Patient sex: M
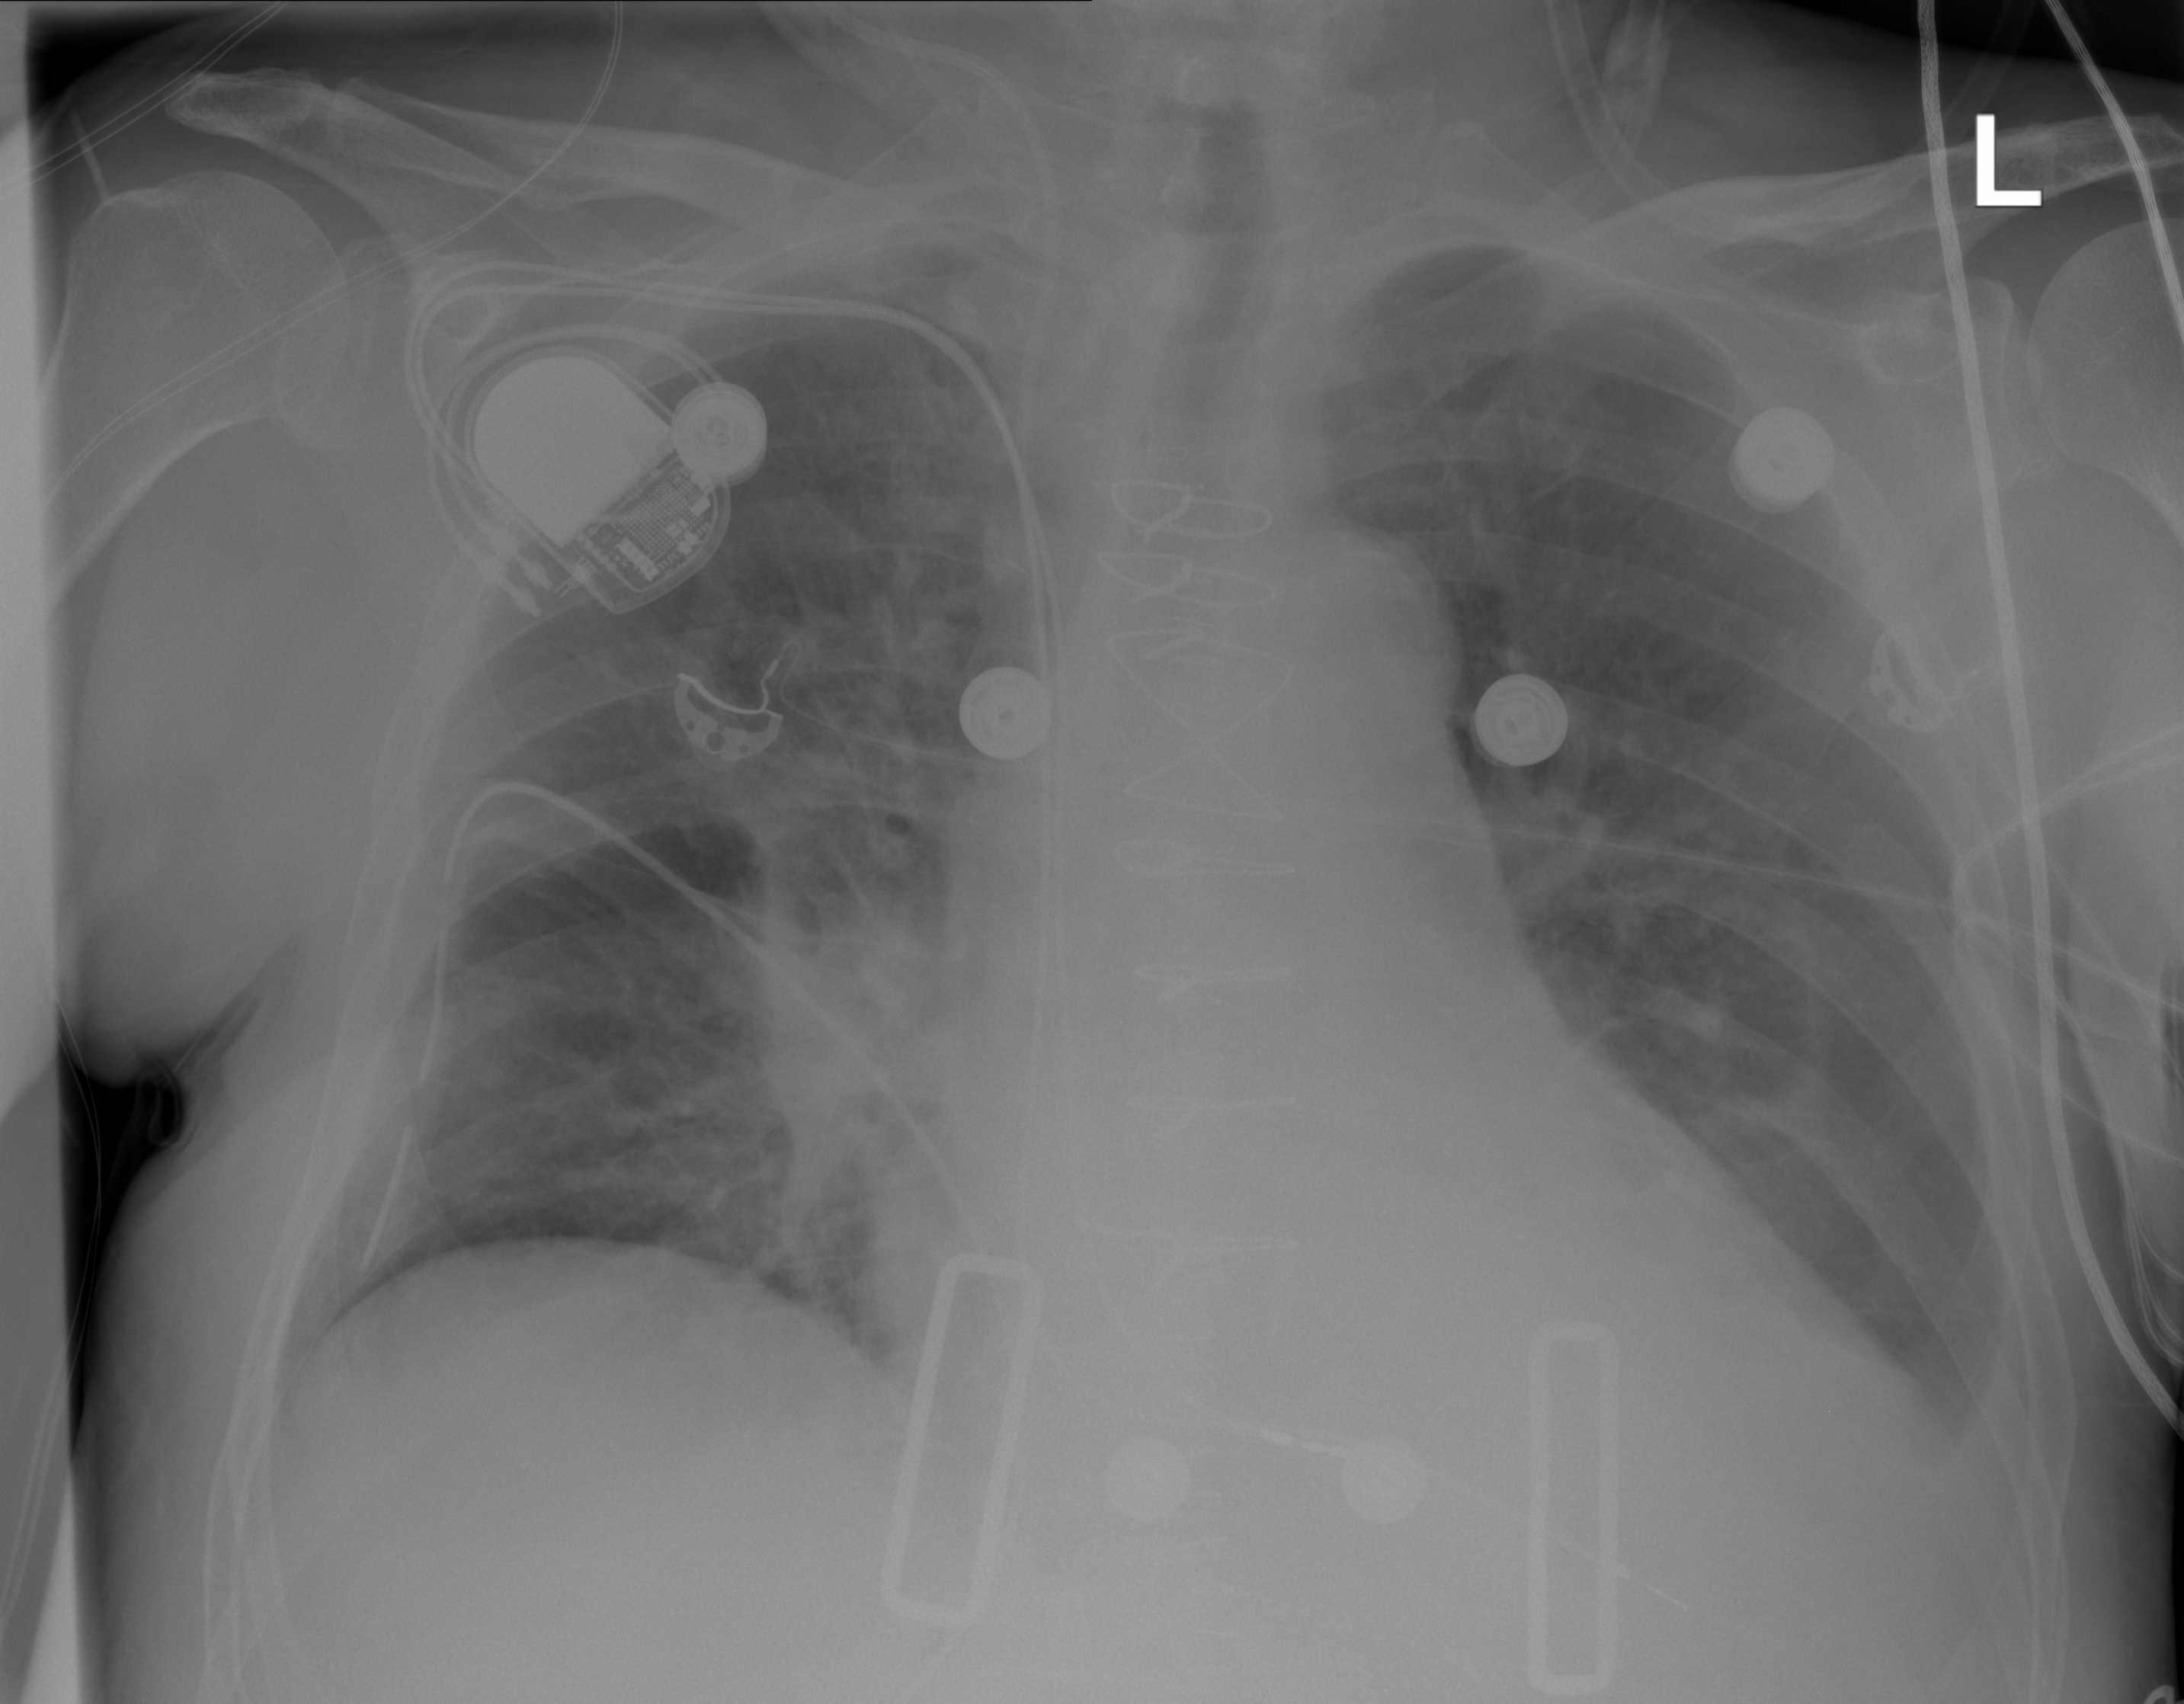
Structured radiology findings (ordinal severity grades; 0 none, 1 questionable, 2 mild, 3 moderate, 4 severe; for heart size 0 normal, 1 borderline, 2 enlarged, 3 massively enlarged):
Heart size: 2
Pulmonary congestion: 0
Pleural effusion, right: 0
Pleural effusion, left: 2
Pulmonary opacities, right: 2
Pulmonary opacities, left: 0
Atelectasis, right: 2
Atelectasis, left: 2